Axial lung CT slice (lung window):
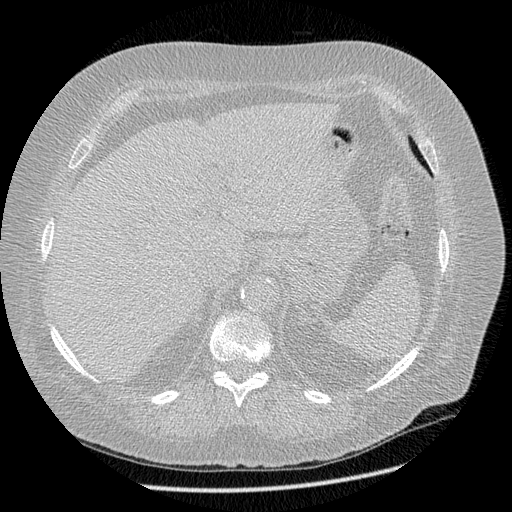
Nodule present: no